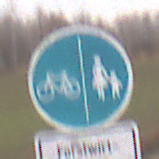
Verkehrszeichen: GetrennterRadUndGehwegRadwegLinks
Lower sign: BesondereFahrzeugeUndTransportgueter7
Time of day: Midday
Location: Outdoor (RoadRail)
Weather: Overcast
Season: NotSpecified
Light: Natural